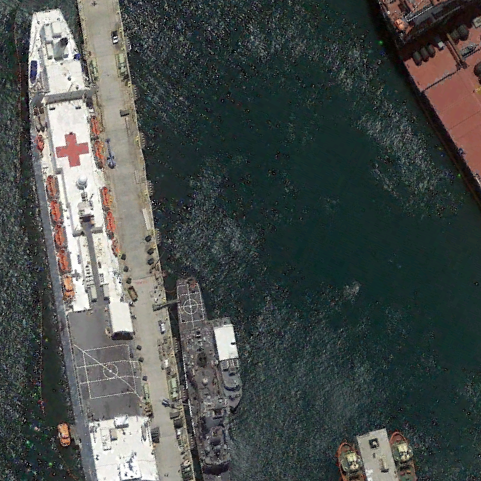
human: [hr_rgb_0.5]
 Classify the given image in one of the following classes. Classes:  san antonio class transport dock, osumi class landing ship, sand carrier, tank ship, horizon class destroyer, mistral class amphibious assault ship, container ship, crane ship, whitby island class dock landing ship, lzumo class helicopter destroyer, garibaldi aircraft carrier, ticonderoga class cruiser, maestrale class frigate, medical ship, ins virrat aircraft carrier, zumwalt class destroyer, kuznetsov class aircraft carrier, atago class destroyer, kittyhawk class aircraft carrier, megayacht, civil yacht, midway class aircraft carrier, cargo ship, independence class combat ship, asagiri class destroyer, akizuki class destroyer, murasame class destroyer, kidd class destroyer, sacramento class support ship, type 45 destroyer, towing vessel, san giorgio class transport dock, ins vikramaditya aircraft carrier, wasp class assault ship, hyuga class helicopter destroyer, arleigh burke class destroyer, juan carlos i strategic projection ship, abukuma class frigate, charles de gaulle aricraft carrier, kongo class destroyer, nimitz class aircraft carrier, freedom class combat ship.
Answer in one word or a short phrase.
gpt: Medical ship